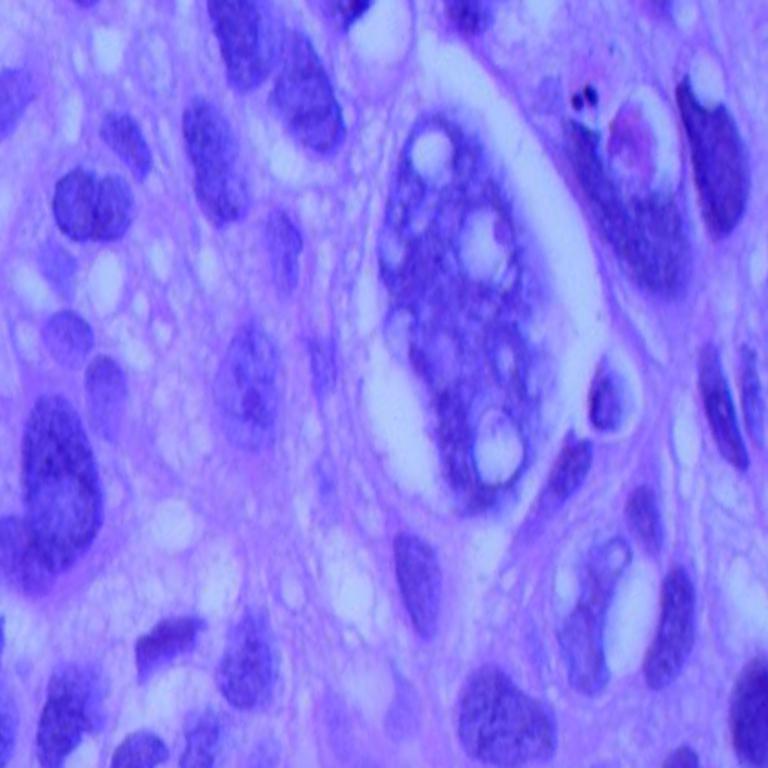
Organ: lung
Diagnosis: squamous carcinomas